Field crop: tomato
Growth stage: 2
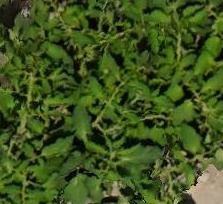
Species: tomato